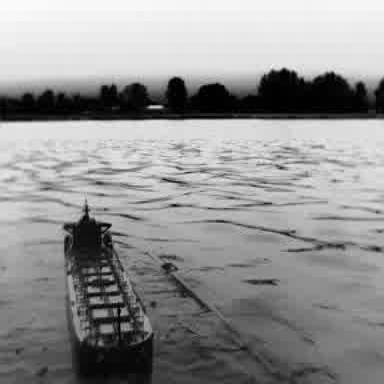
There is a liner in the infrared image.